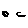
Label: cloud